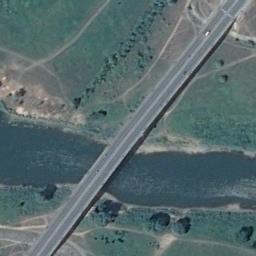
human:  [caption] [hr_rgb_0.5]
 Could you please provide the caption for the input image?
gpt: A bridge connects the green areas on both sides of the green river .

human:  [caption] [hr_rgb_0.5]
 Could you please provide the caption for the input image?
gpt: A bridge built on a dark green river and dense green plants on both sides of the river .

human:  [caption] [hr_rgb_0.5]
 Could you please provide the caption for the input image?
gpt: Most of the area the bridge crosses is bare land .

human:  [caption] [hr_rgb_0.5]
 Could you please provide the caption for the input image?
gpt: There is a bridge over the river with some trees and grass beside .

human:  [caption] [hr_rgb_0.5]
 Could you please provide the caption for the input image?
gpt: Numerous green plants are around the bridge .